Question: I use a TSpeedButton with property 'Flat' set. When I press it and it generates an exception it remains in the pressed state. The first image of the image below is before pressing the button and the second image during the press and, when excepting, remaining in that position.

Two events are used, OnMouseDown and OnMouseUp. The code for the eventhandlers is:
'''
procedure TVector_Choice.Button_Down (Sender: TObject; Button: TMouseButton; Shift: TShiftState; X, Y: Integer);
begin
FStart_X := X;
FStart_Y := Y;
FSelected := True;
end; // MouseDown //
procedure TVector_Choice.Button_Up (Sender: TObject; Button: TMouseButton; Shift: TShiftState; X, Y: Integer);
begin
Application.ProcessMessages;
if Assigned (FOnSelect) and FSelected then
begin
FOnSelect (Sender);
FSelected := False;
end; // if
end; // MouseUp //
'''
The exception occurs in procedure Button_Up in 'FOnSelect (Sender);'. The exception is handled via a try..finally in order to reset the mouse pointer. I do not know how to reset the 'pressed' state, it is not the 'Down' state as I tried above. I could not reproduce this behavior in a small test program. I use Delphi XE.
What should I do to reset this button automatically to its unpressed state?
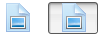
Answer: There are a few things wrong with your code
In order to be able to set the down state on a single speedbutton you need to set
: 'AllowAllUp:= true' and
: 'groupindex <> 0'.
Only then can will the : 'down' property allow itself to be used as a checkbox would.

When those conditions are met, you can just use the OnClick event of a plain vanilla TSpeedButton.
'''
procedure TForm2.btn2Click(Sender: TObject);
begin
case btn2.Down of
true: //do stuff when down
false: //do stuff when up
end; {case}
end;
'''
No need for complicated custom message handling.
If 'AllowAllUp:= false' then 2 or more speedbuttons with the same owner and the same 'groupindex' act in unison like a group of radiobuttons.
Finally your code seems to use a custom control inherited from TSpeedButton, but there's no 'inherited' keyword in sight, how do you expect the button to operate when you disable the inherited behavior?
Apart from that point your code has many other issues, but the main issue is that if you inherit from a standard control, because you need some special behavior, make sure you reuse as much behavior as possible and try and always call 'inherited' in any code you override